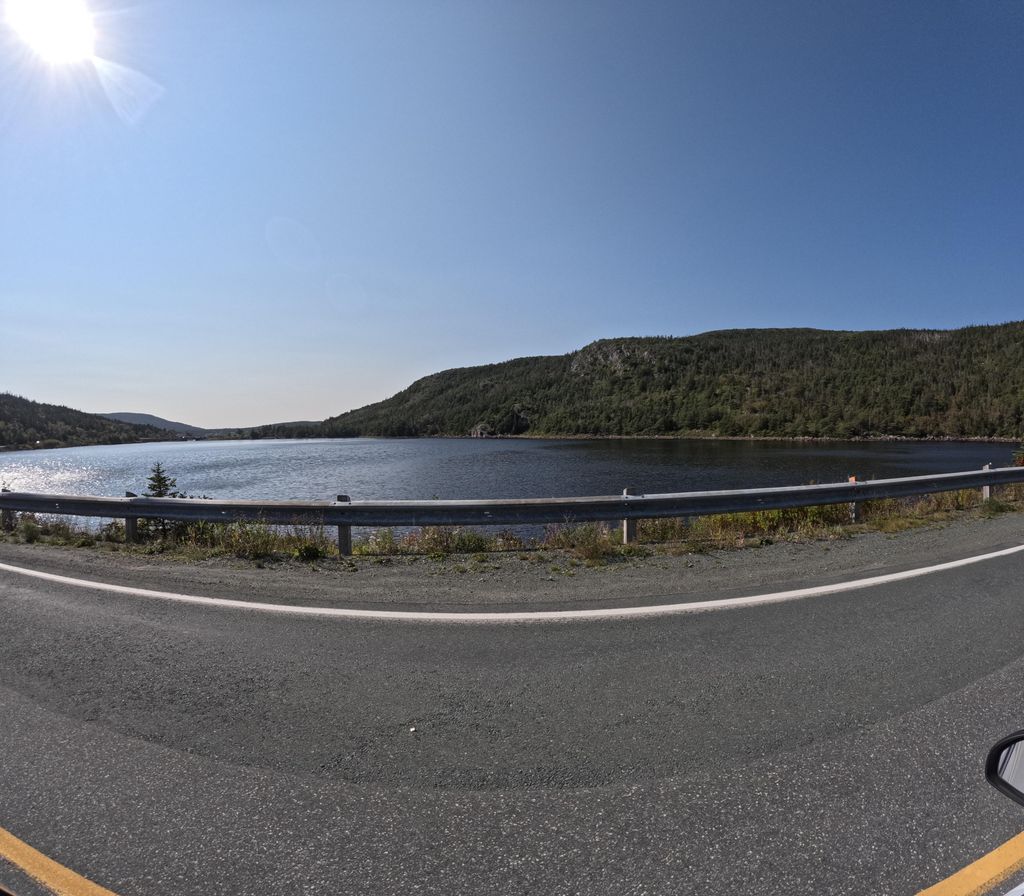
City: st_johns